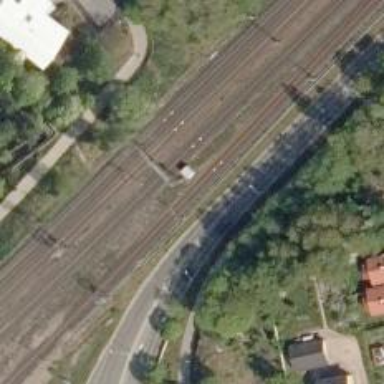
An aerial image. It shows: Railway signal.